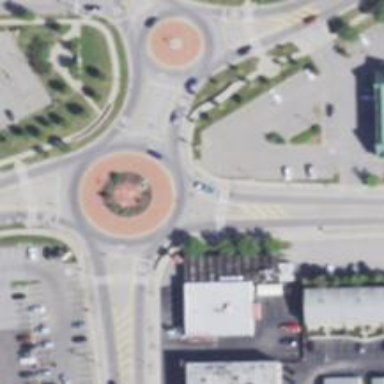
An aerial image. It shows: Secondary road around roundabout.